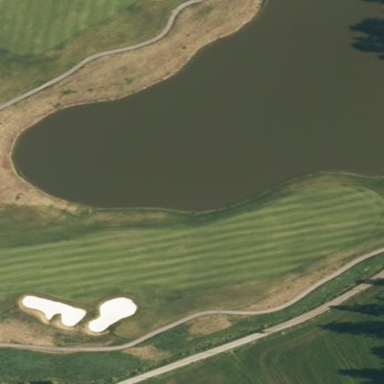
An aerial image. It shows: Water hazard on golf course. The hazard is natural water feature.